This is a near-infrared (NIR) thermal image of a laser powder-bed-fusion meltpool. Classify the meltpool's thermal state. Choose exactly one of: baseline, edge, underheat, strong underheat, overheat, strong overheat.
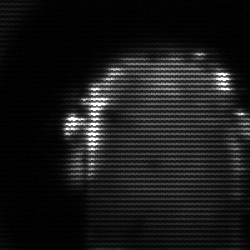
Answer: baseline